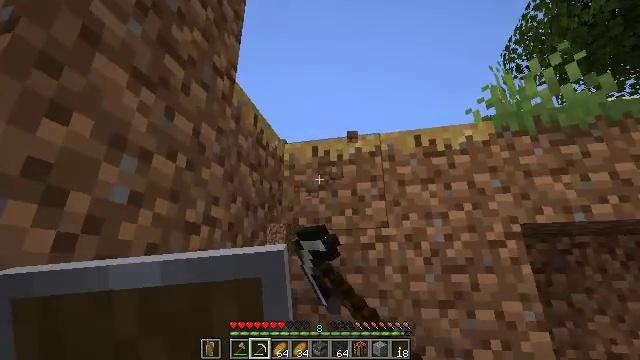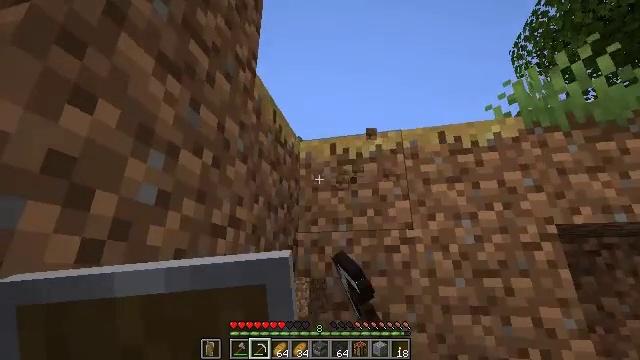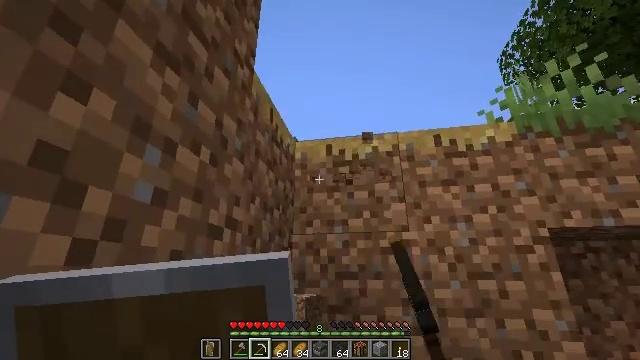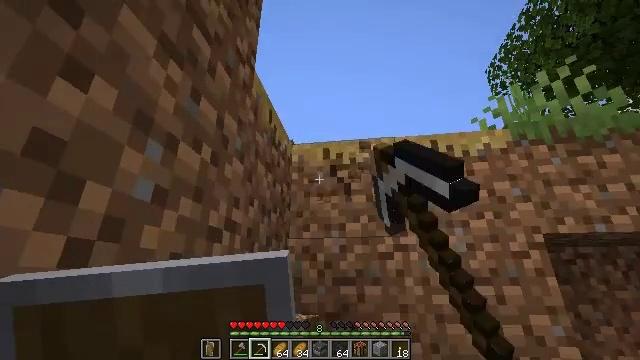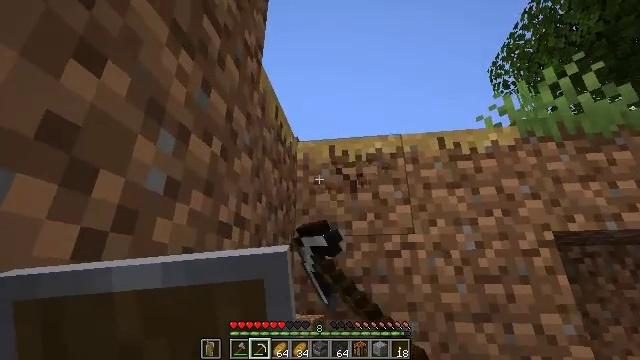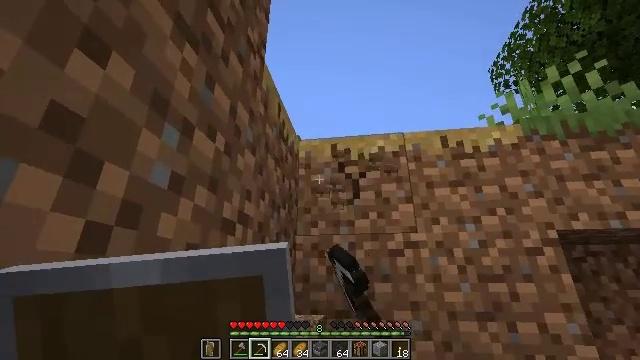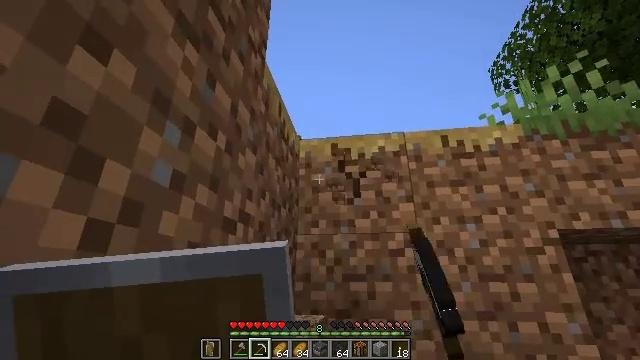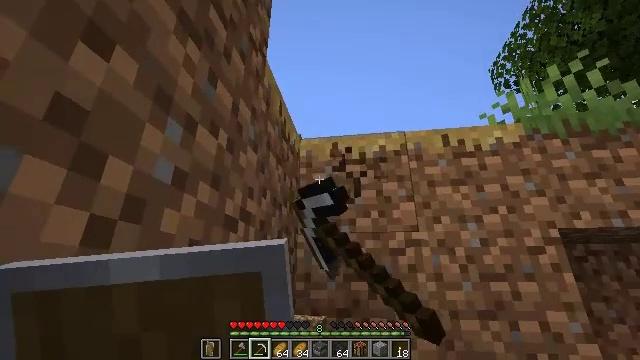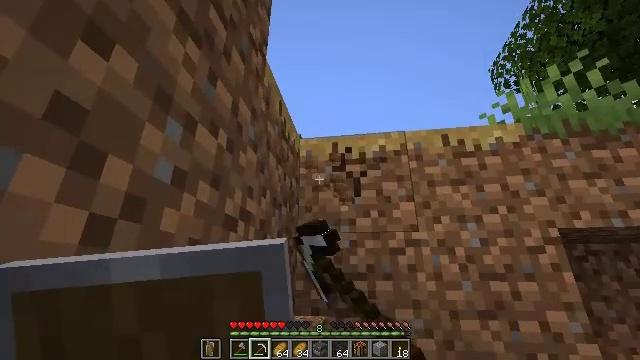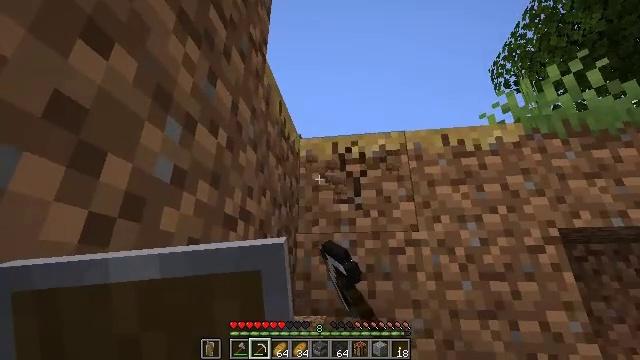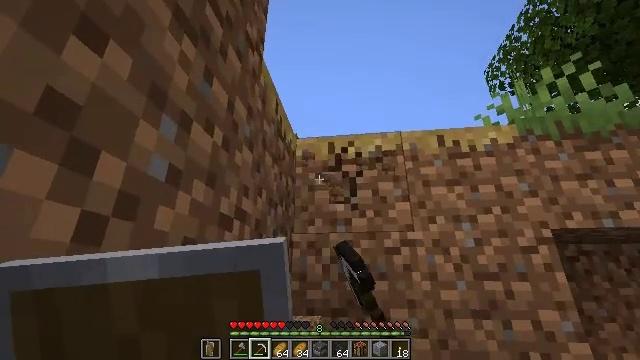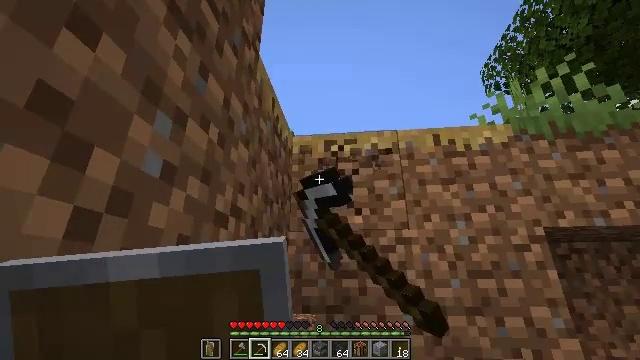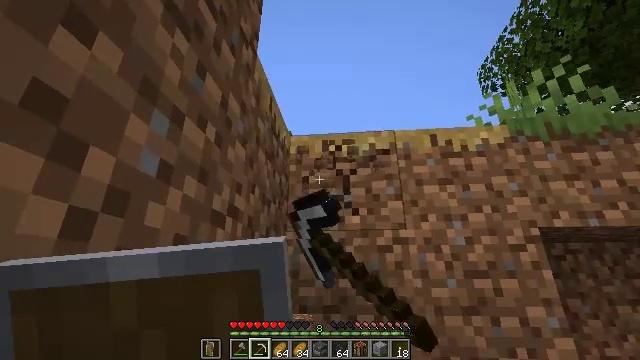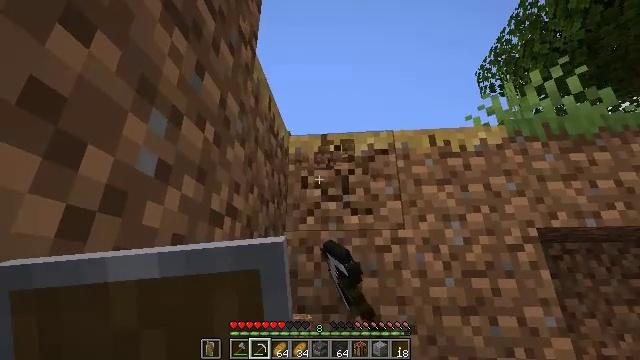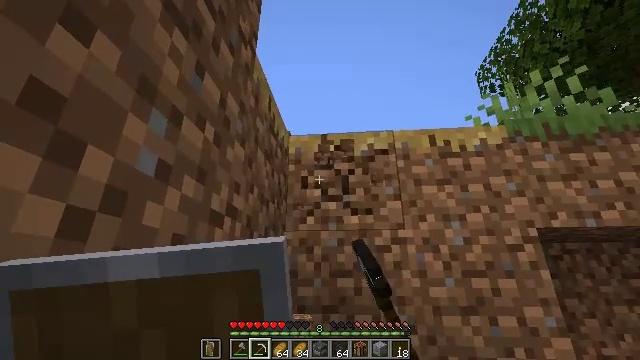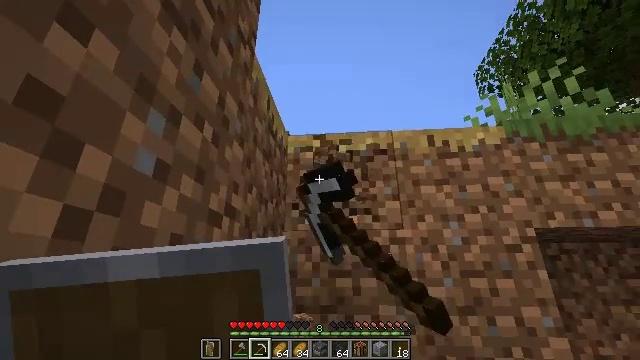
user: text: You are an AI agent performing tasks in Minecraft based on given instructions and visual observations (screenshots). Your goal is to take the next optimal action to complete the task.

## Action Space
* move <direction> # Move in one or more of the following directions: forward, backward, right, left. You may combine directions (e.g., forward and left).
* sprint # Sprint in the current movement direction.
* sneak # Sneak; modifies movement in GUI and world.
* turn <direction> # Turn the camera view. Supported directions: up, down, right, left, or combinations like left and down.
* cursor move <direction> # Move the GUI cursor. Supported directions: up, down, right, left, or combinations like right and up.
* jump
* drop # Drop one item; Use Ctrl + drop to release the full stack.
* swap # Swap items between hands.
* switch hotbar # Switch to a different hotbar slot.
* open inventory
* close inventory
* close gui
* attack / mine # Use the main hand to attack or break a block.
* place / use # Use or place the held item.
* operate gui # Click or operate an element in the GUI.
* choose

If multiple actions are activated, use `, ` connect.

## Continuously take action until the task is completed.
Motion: motion action
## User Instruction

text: Remove the grass path from the ground.
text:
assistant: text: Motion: move left, attack / mine
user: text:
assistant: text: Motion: turn right, attack / mine
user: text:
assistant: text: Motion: turn right and up, attack / mine
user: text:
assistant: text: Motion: attack / mine
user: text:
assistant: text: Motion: attack / mine
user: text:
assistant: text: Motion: attack / mine
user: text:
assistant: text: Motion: attack / mine
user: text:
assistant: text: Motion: attack / mine
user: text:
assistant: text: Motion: attack / mine
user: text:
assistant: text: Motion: attack / mine
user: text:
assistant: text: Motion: attack / mine
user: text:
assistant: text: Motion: attack / mine
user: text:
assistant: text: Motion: attack / mine
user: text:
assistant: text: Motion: attack / mine
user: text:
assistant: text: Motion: attack / mine
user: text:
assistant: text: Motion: attack / mine
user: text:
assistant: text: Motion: attack / mine
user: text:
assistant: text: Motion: move forward, attack / mine
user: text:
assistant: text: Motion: move forward, attack / mine
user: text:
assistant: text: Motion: move forward, attack / mine
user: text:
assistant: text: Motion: move forward, attack / mine
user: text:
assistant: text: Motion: move forward, attack / mine
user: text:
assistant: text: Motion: move forward, attack / mine
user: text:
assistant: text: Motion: attack / mine, jump